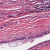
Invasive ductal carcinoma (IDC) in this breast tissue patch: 1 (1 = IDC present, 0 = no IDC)